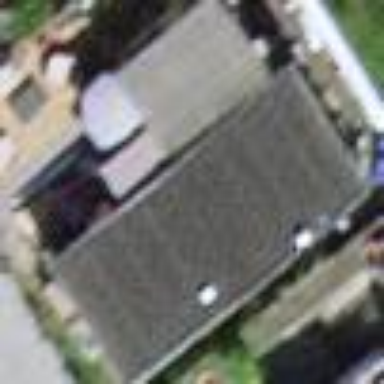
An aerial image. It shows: Simple house.